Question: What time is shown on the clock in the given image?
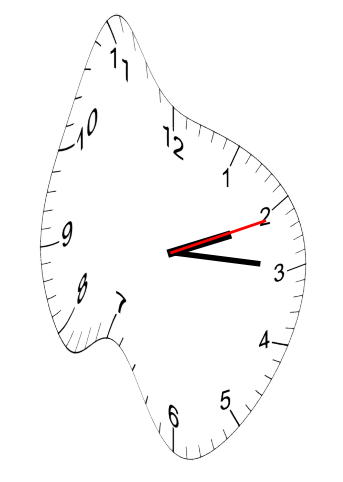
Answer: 02:15:11